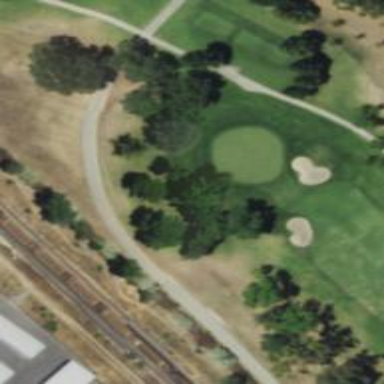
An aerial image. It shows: View of golf hole.